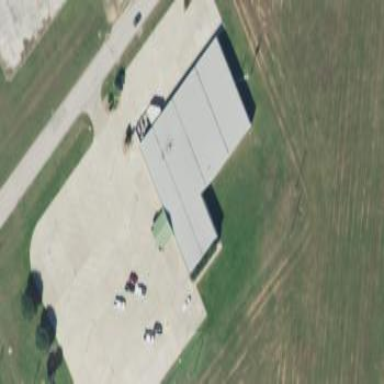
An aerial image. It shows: Building with bowling alley inside.